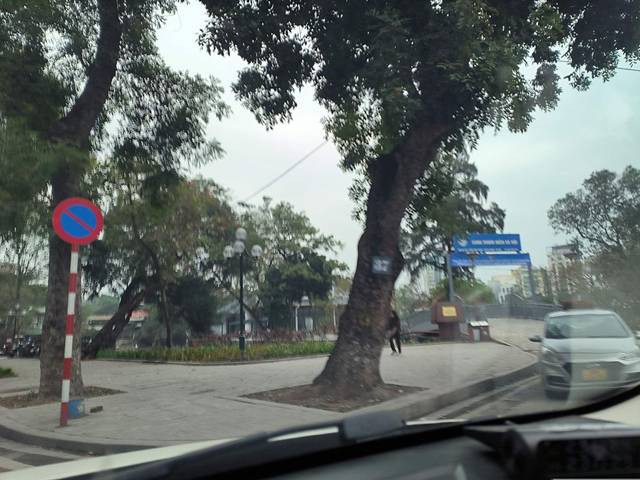
Region: Vietnam
Coordinates: 21.018, 105.844